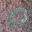
Label: 0